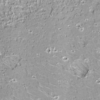
Label: not_dusty